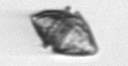
Label: Kryptoperidinium_triquetrum